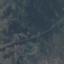
Land use / land cover class: HerbaceousVegetation